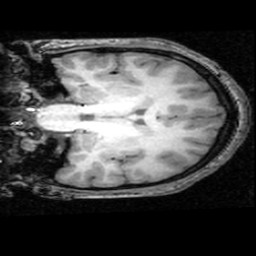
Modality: T1w
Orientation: coronal
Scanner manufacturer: ge
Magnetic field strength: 3 T
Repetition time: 0.01221 s
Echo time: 0.005168 s